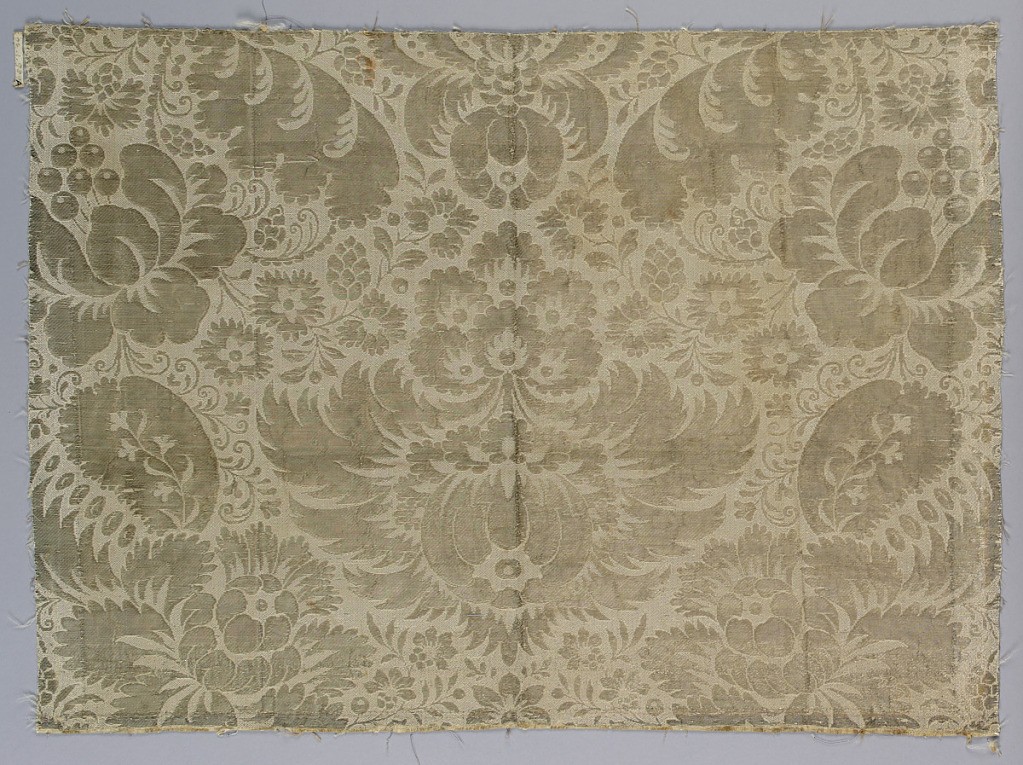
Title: Fragments
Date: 18th century
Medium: medium: silk, metallic Technique: woven
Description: Symmetrical floral pattern in silver and white.